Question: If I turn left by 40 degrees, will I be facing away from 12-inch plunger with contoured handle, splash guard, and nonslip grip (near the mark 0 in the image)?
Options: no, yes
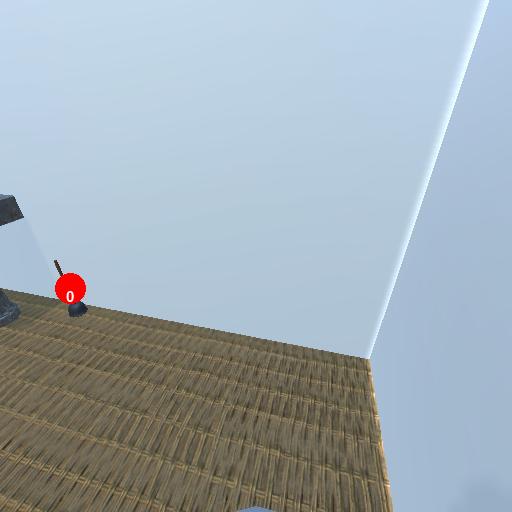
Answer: no